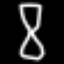
Label: hourglass